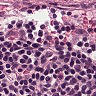
Metastatic tissue present: no